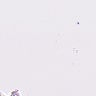
Metastatic tissue present: no